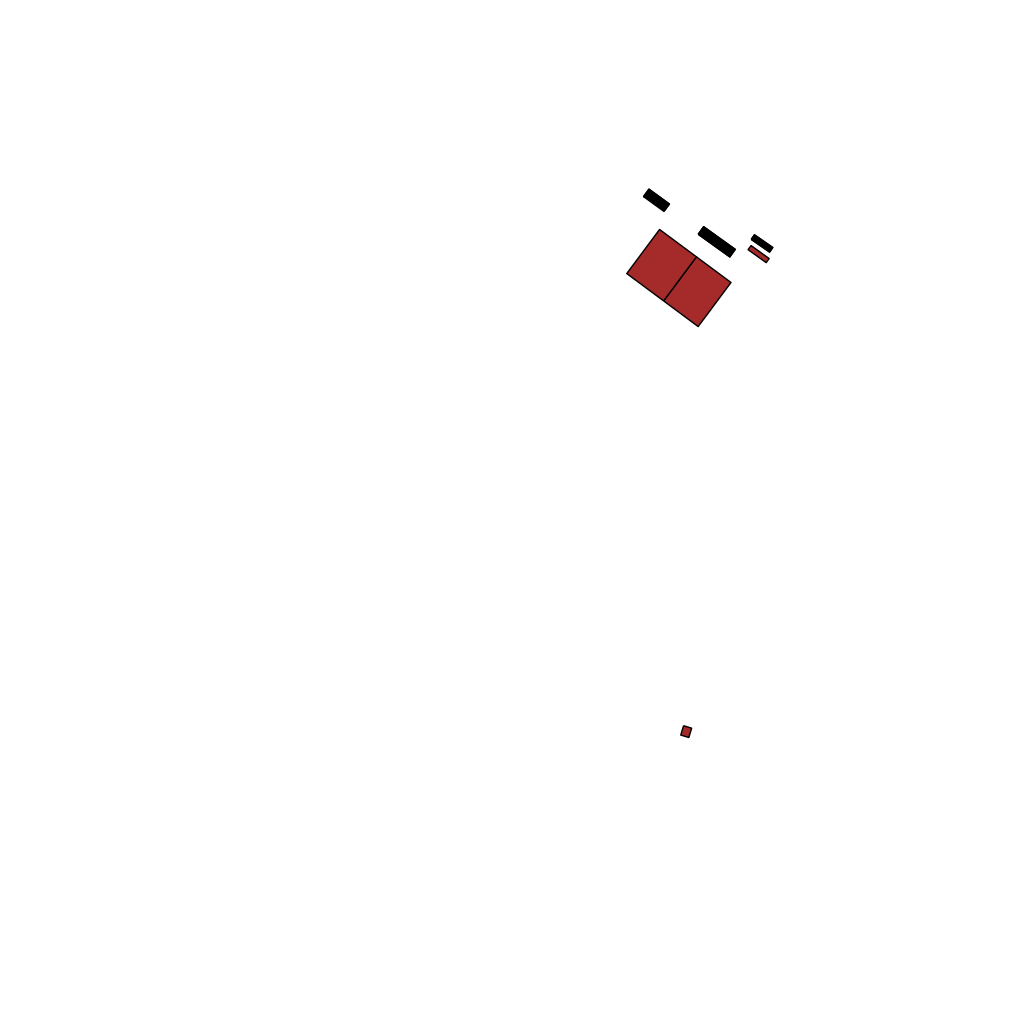
Tags: overhead vector_map, industrial, recreation, individual_rise, density_1, Building, Facility, 1.0 km²